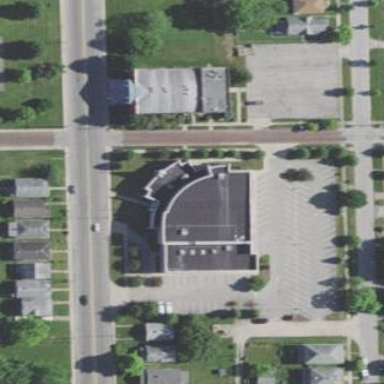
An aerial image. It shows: Building serving as place of worship.